Question: My user control looks like this in its designer.
[
But when I drop it into a parent form, it looks like this:
<URL>
I have a main panel containing the "Folder" button and the ComboBox.
The little nav buttons on the right are in nested panel.
I'd like for the individual controls to resize, if the font is changed,
but maintain their spacing (It's a pet peeve of mine that so many application cannot handle this well, e.g. not being able to access the whole form if a large font is used, cutting off labels on buttons, etc).
I've tried a bunch of things, but I'm working with too many variables (anchor, dock, minsize, maxsize, autosize), and not grokking all the interactions. I'm hoping somebody knows the magic combination, so I don't have to exhaust all the possiblities.
Should I be using a different layout container? I've not investigated the table or flow layout containers yet. I assumed they would just complicate things even more.
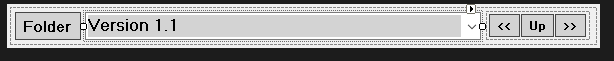
Answer: You can either use dock or anchor for that (but not both at the same time).
1. Usich anchor you specify to which border of parent the control should have constant distance, so: Folder should have anchor set to Top + Bottom + Left Version input should have anchor set Top + Bottom + Left + Right Container of the Up section should have anchor Top + Bottom + Right;
2. Using dock: Folder should have Dock set to Left; Version input should have Dock set to Fill and should be the first control added to the container (right click on it in editor end click "Bring to front") Container of the Up section should have Dock set to Right
Alternatively you can use 'TableLayoutPanel' - first and last column will have constant width, the middle one will stretch with the parent.